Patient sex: M
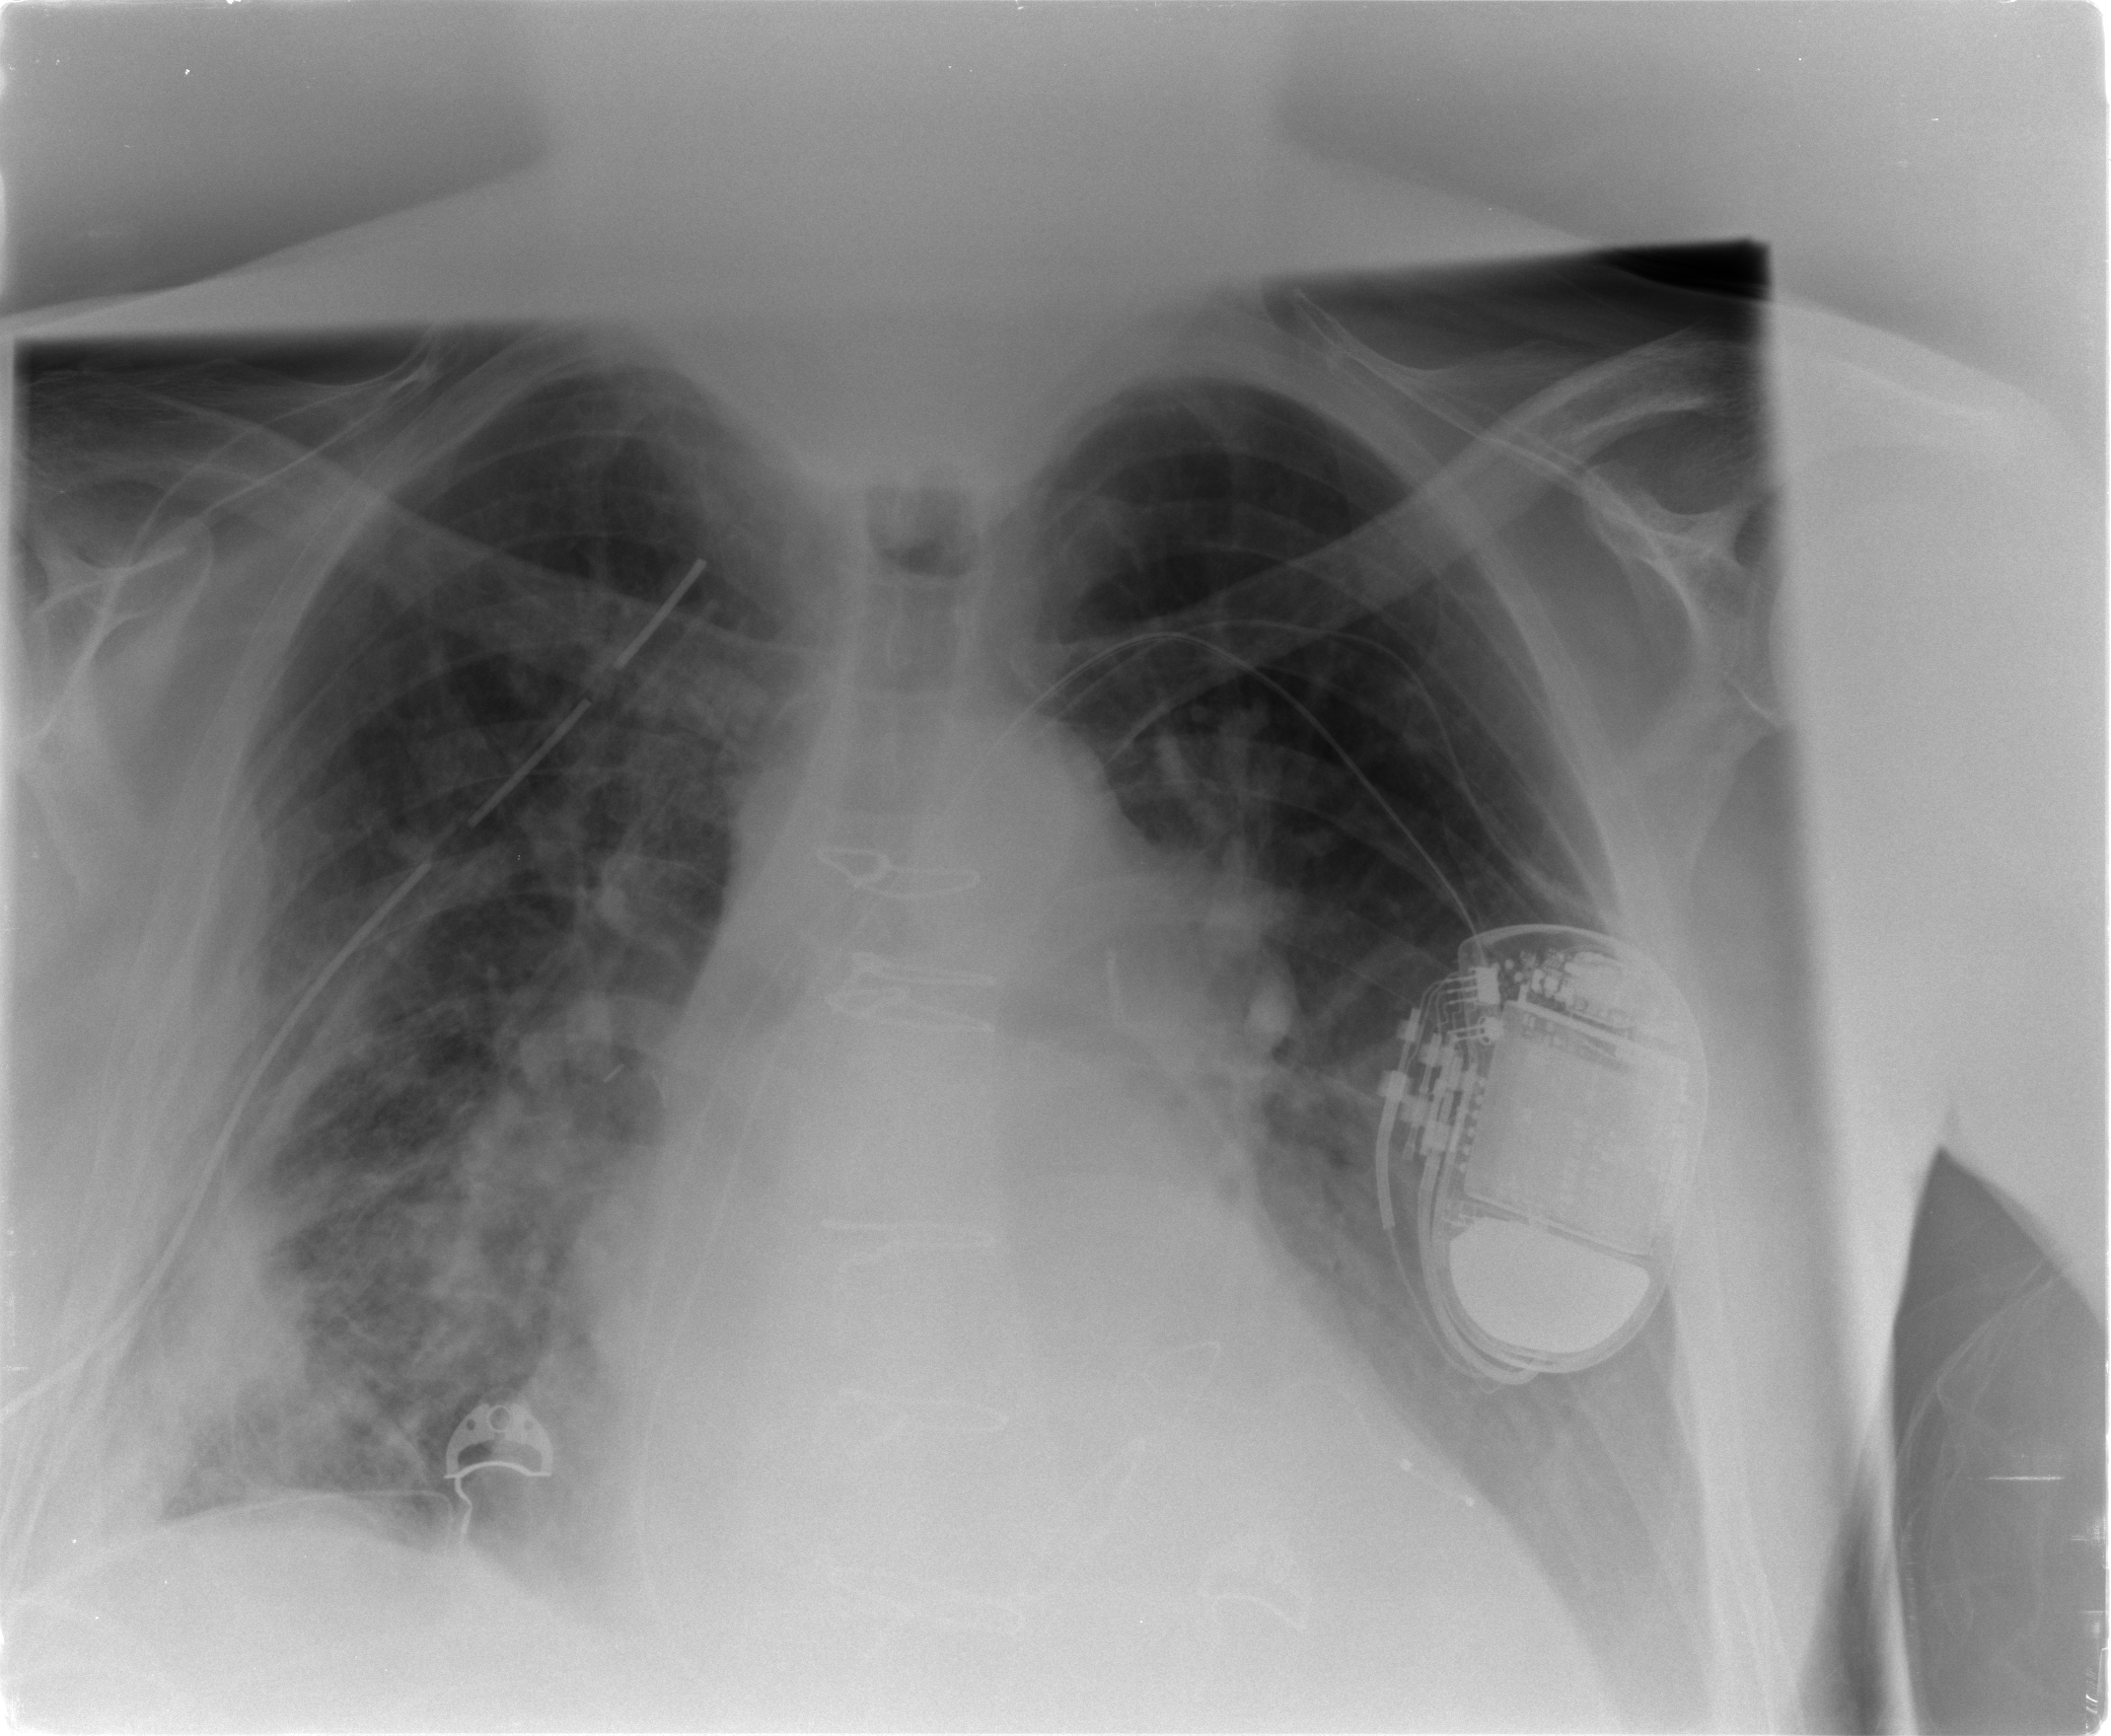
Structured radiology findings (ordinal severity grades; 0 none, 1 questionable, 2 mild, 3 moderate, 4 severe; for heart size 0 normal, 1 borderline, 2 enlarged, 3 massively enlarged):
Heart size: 2
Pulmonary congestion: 2
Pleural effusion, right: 2
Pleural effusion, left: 2
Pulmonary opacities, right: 2
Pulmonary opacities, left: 0
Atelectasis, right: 3
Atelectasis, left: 0